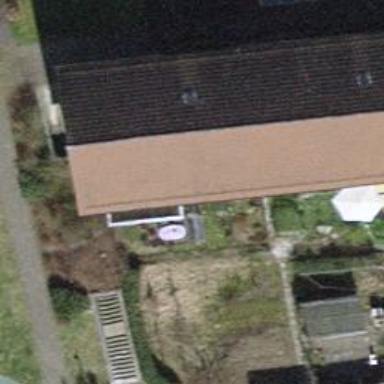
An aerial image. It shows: Building with tiled roof.